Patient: sex M, age 57
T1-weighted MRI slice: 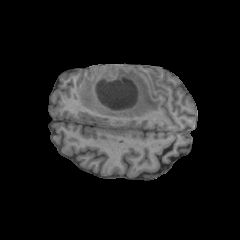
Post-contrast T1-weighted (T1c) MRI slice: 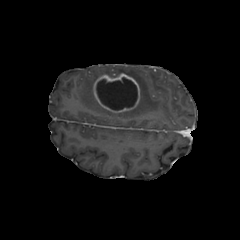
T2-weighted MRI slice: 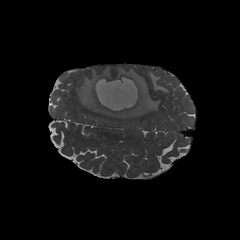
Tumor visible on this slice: yes
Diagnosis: Glioblastoma, IDH-wildtype
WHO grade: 4